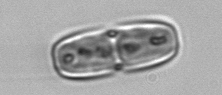
Label: Ephemera